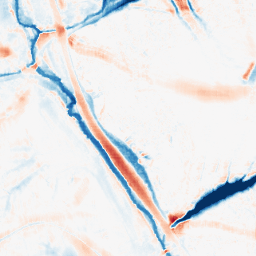
Category: morphological
Decomposition family: morphological_ellipse
Decomposition parameters: operation: average
width: 30
height: 30
Upsampling method: sinc_blackman
Upsampling parameters: scale: 4
kernel_size: 8
Upsampling scale: 4